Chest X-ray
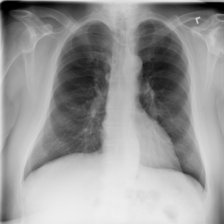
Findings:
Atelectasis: negative
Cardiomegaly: negative
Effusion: negative
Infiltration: negative
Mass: negative
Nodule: negative
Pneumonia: negative
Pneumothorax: negative
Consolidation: negative
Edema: negative
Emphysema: negative
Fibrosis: negative
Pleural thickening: negative
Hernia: negative